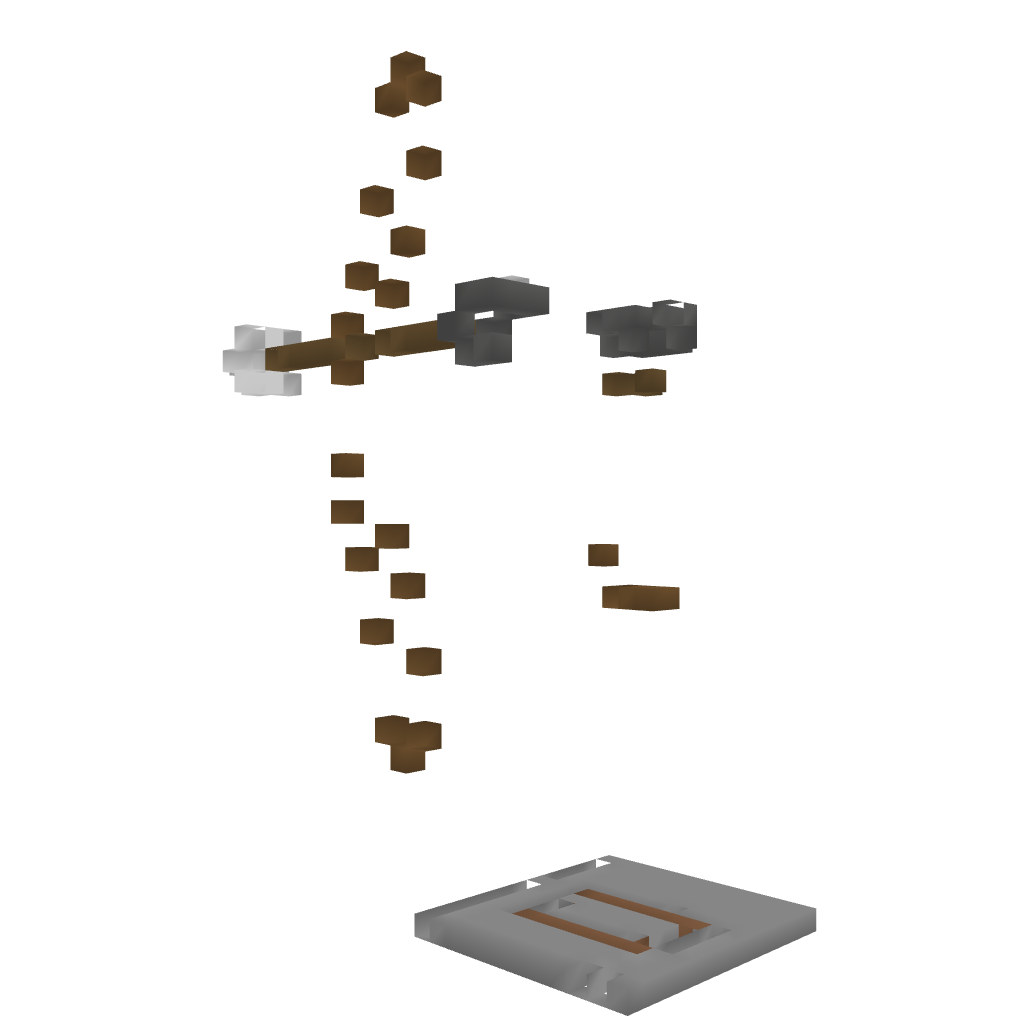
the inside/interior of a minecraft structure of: Statue of Artemis